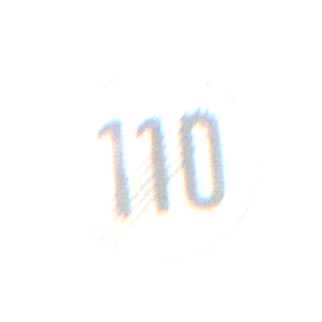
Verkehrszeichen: EndeGeschwindigkeit110
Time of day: MorningAfternoon
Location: Outdoor (Nature)
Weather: PartlyCloudy
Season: NotSpecified
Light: Natural